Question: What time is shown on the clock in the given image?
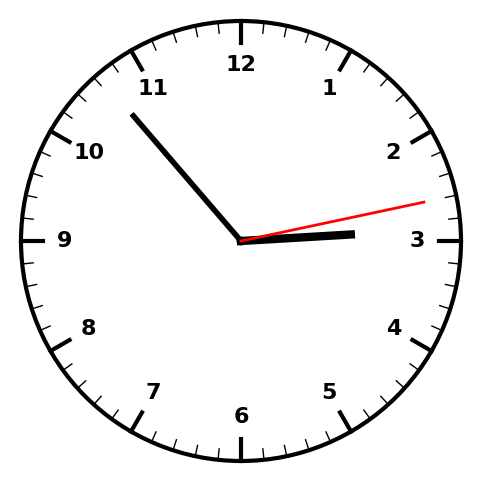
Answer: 02:53:13